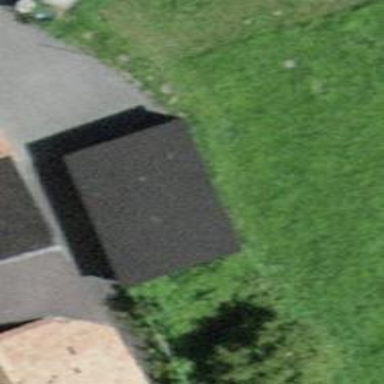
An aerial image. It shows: Garage building.